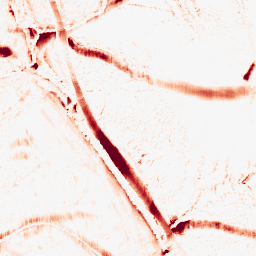
Category: morphological
Decomposition family: morphological_ellipse
Decomposition parameters: operation: opening
width: 20
height: 10
Upsampling method: regularized
Upsampling parameters: scale: 2
lambda_reg: 0.001
Upsampling scale: 2